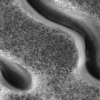
Label: not_dusty